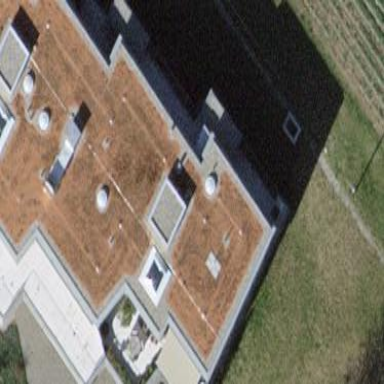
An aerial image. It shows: Flat roofed building.